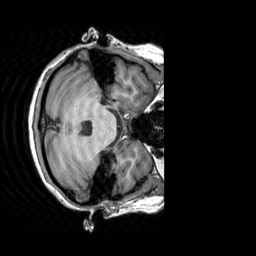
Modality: T1w
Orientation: axial
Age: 27
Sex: female
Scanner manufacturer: siemens
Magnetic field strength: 3 T
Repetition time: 2.3 s
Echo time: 0.00303 s